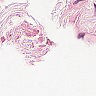
Metastatic tissue present: no